Question: Consider the following HTML for a tabbed menu:
'''
<ul id="nav-tabs">
<li class="active">Blah</li>
<li>tab 2</li>
<li>tab 3</li>
<li>tab 4</li>
<li>tab 5</li>
</ul>
'''
Not sure if this is doable, but I want to get the shape of the tabs to look like this with border-radius. no images. The top part is easy, but the bottom, how it curves out on the line is the part I don't know if it's possible:

Here's the <URL>
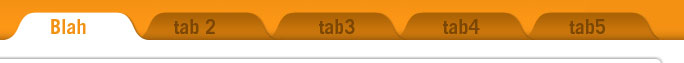
Answer: Chris Coyier has an article addressing this: <URL>.
His implementation is a little different than yours, but by playing with the 'border-radius' you should be able to get the effect closer to what you have in your image, though I doubt you'll be able to get the shadow working (if you prove me wrong, post your code here. Would be interesting).